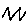
Label: zigzag